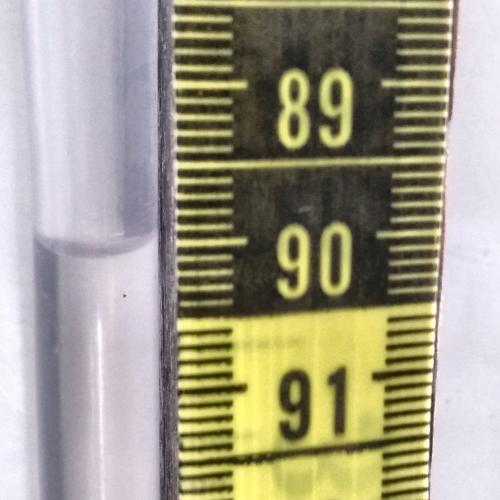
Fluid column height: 90.0 cm